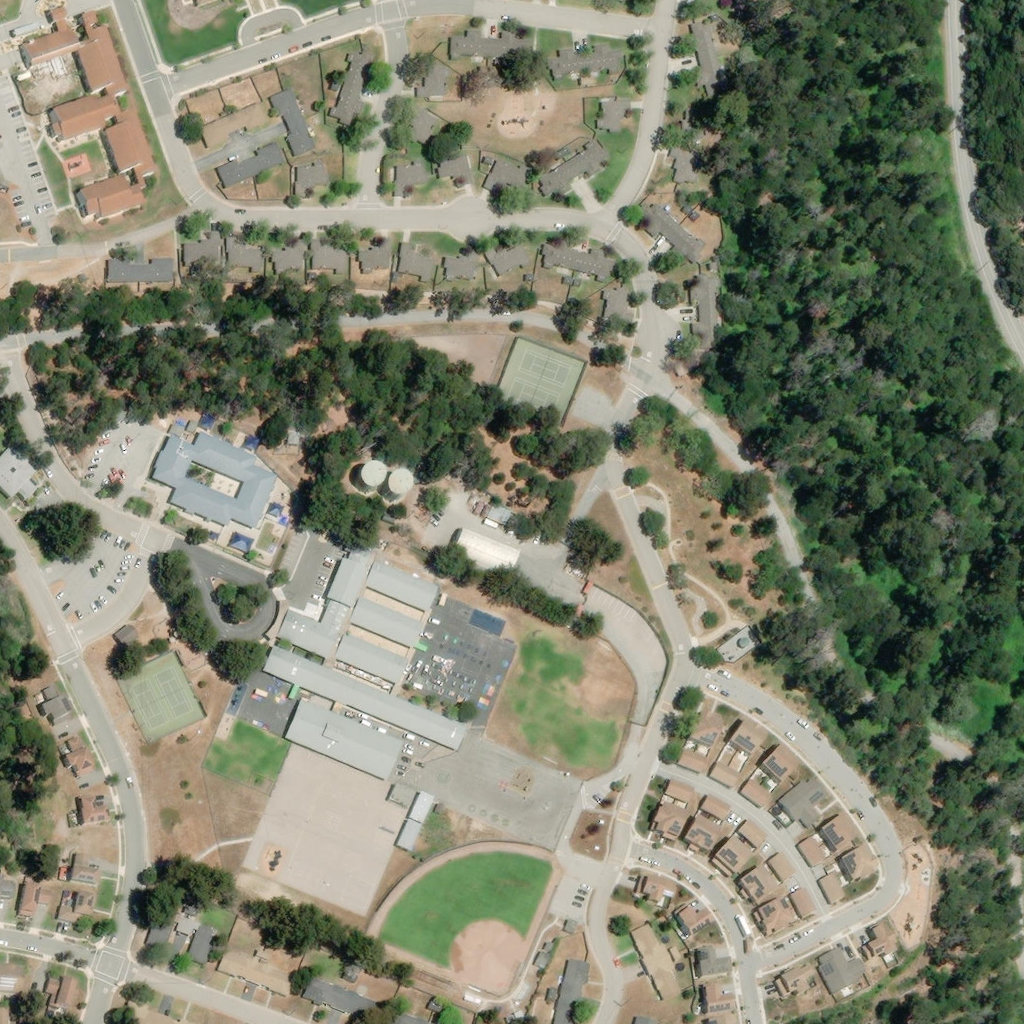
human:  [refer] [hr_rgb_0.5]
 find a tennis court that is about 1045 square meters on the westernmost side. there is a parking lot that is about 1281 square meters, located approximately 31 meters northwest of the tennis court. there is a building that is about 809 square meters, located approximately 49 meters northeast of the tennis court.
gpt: <box>[[11, 63, 19, 72, 0]]</box>

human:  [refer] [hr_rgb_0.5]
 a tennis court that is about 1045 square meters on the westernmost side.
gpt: <box>[[11, 63, 19, 72, 0]]</box>